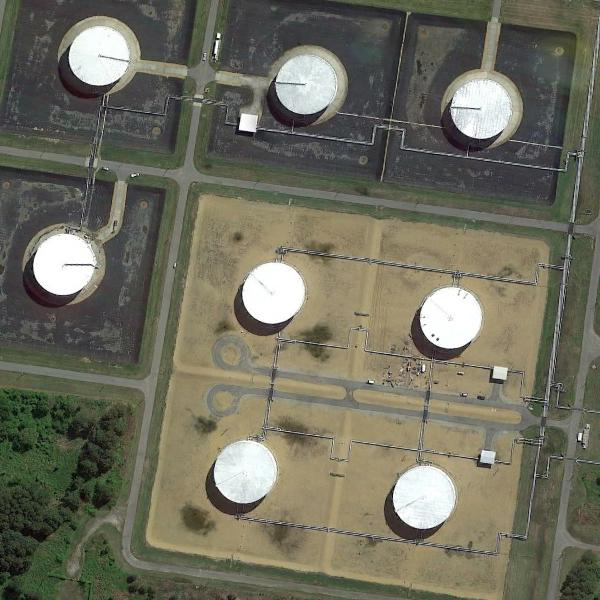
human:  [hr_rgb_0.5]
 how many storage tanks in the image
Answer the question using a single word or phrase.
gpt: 8